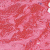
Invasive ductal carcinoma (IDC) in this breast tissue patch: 0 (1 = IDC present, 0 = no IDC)